What modifications can be observed between these two pictures?
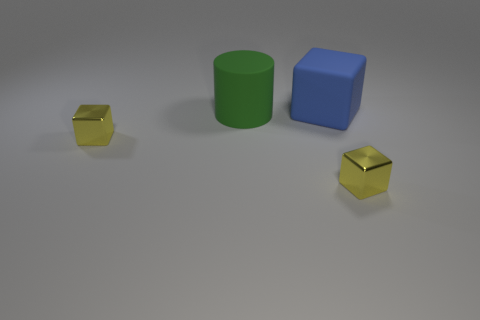
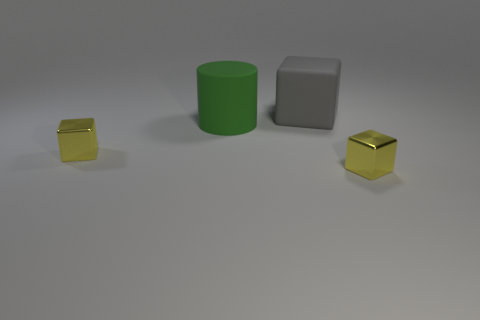
the large block turned gray
the blue thing turned gray
the blue thing changed to gray
the big blue matte block turned gray
the large blue rubber cube on the right side of the matte cylinder turned gray
the big blue rubber cube that is behind the big green cylinder turned gray
the large blue rubber block that is to the right of the big green matte object turned gray
the big blue matte cube behind the green cylinder changed to gray